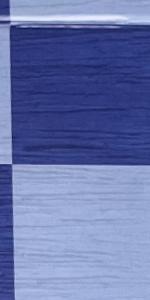
Label: Empty